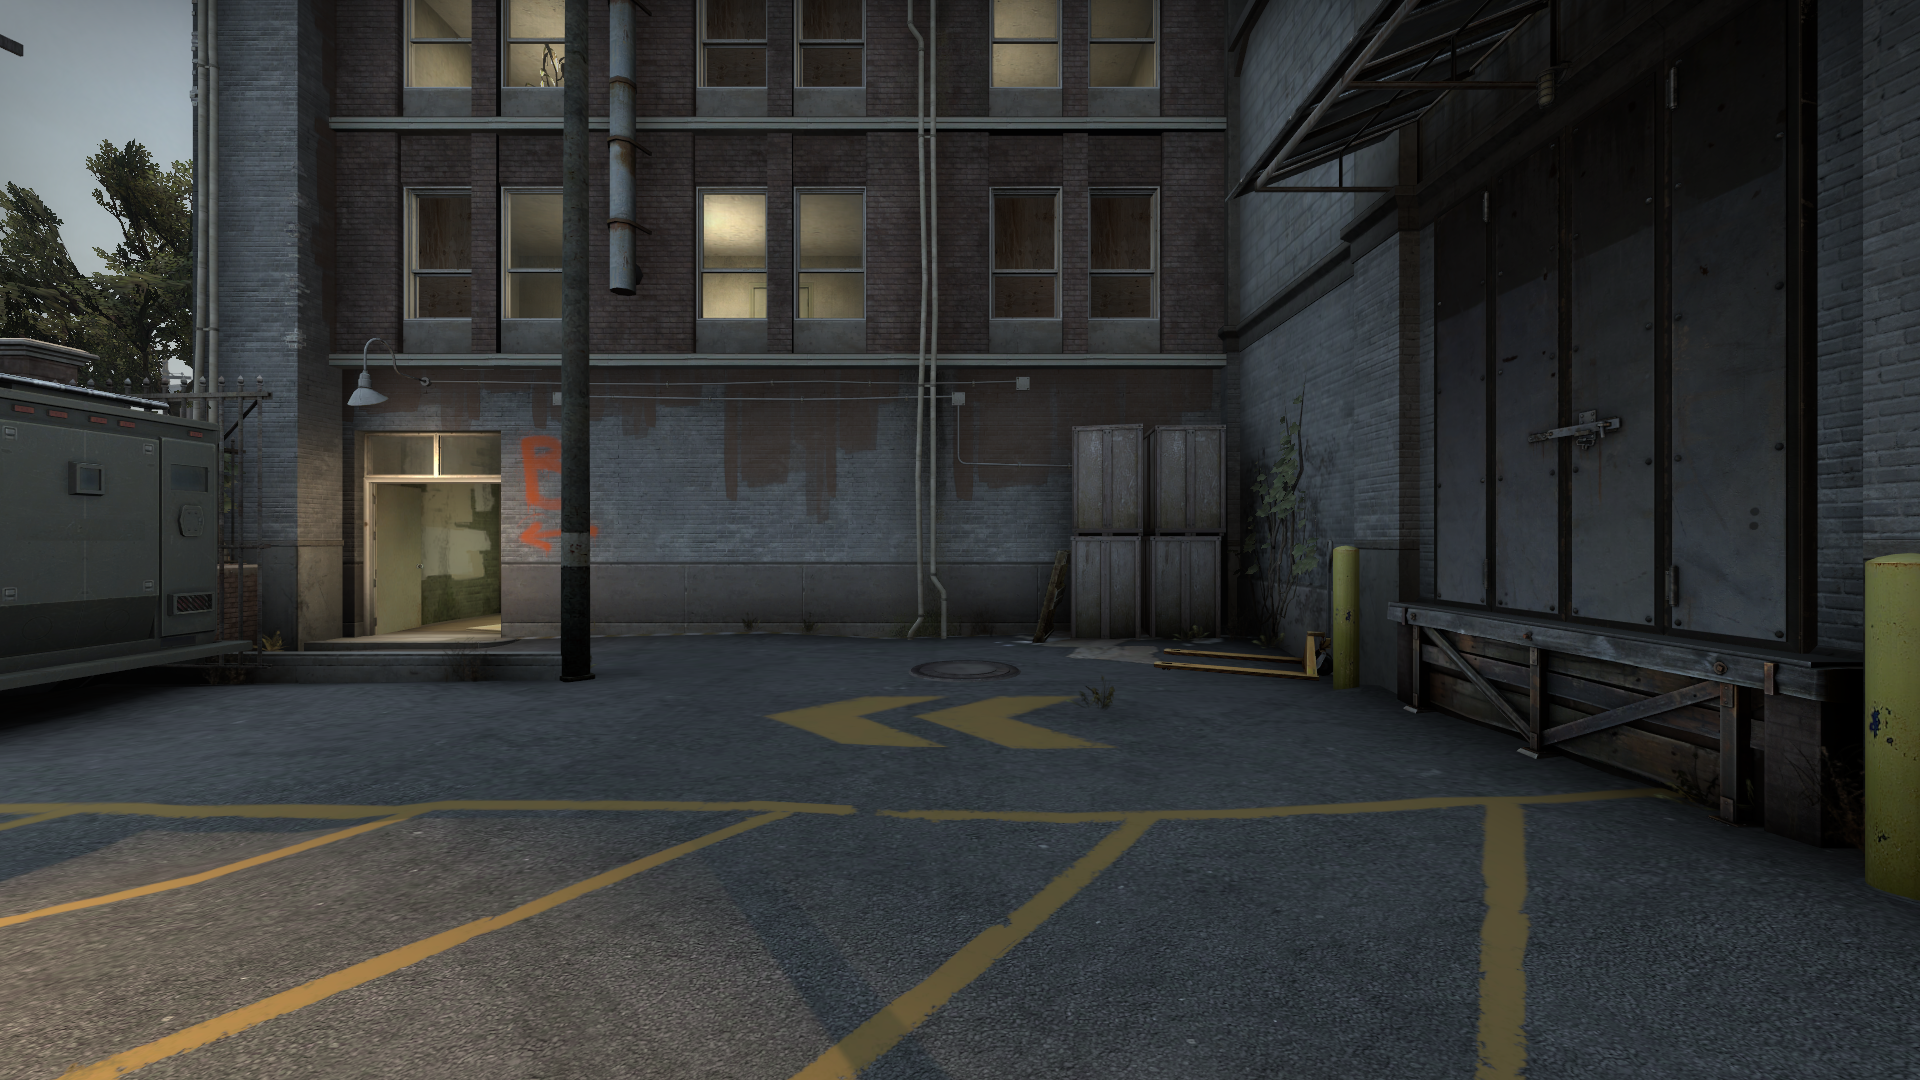
Map: de_train